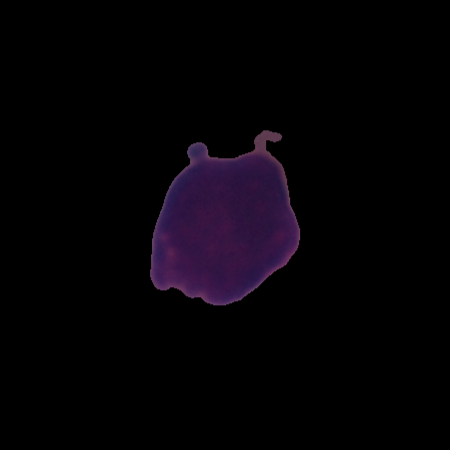
Label: healthy